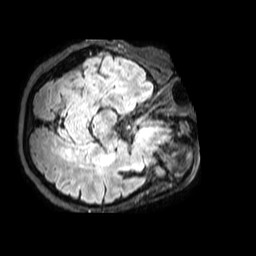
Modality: FLAIR
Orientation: axial
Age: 47
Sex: female
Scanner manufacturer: philips
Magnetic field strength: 3 T
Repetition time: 4.8 s
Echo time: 0.3016 s